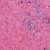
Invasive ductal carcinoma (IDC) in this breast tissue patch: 0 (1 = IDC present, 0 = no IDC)